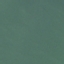
Land use / land cover: SeaLake